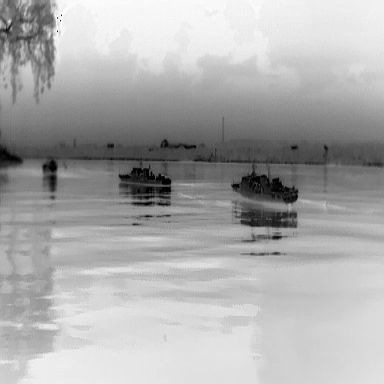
There are three objects shown in the infrared image, including two warships, and a liner.